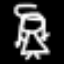
Label: angel